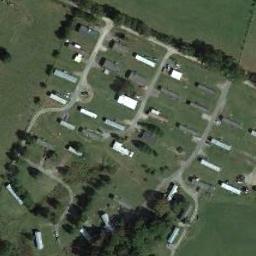
Label: residential